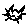
Label: cat